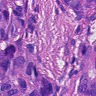
Metastatic tissue present: yes